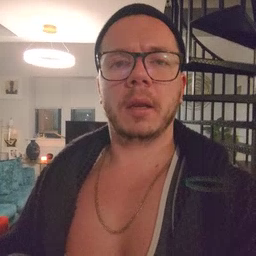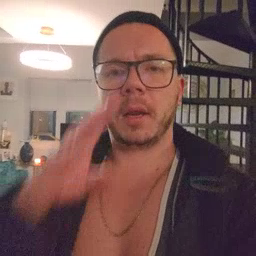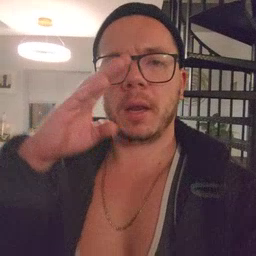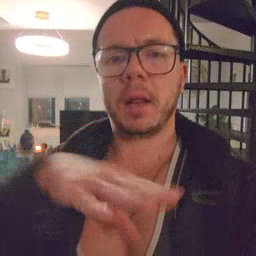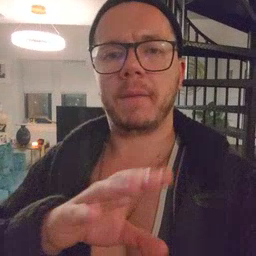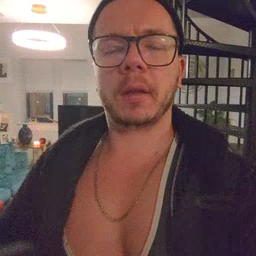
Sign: elephant